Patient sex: M
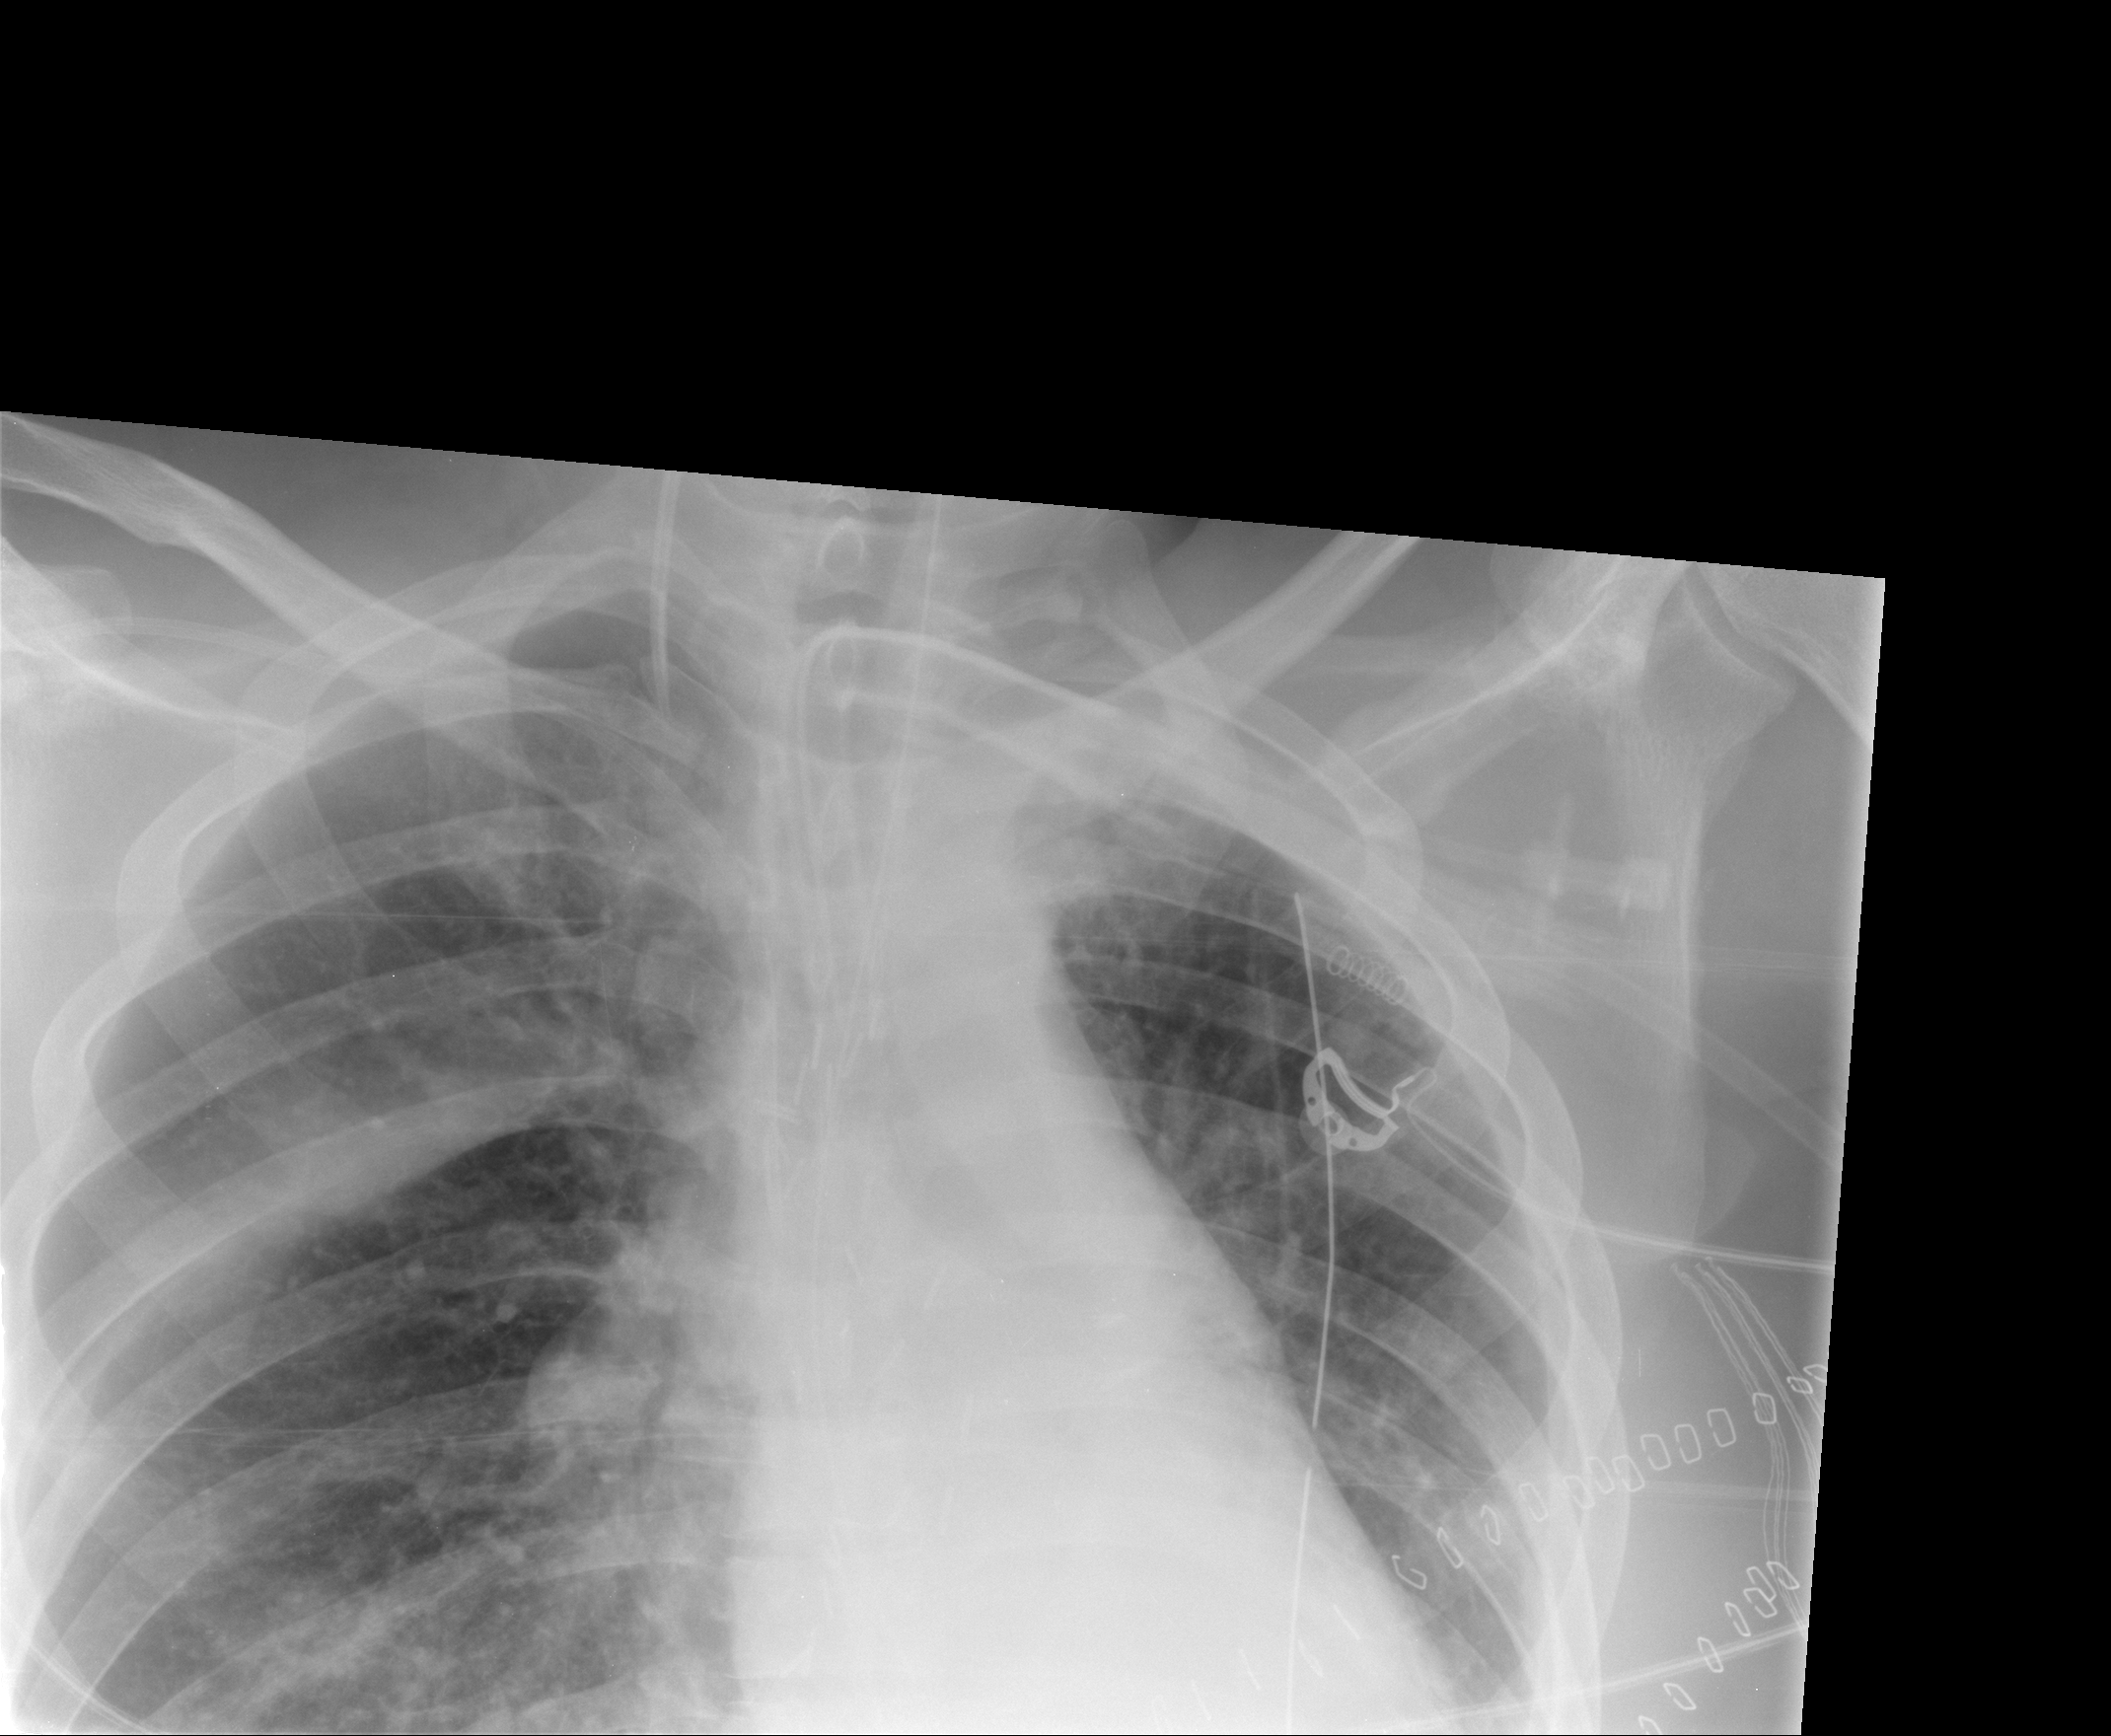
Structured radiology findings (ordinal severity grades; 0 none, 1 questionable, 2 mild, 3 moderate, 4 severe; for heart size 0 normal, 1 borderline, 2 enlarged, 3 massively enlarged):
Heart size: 0
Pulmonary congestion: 0
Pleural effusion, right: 0
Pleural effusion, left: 0
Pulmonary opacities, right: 2
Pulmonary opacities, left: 0
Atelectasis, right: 0
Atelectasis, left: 1